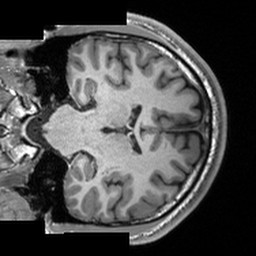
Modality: T1w
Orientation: coronal
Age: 24
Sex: male
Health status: healthy
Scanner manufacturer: siemens
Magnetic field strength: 3 T
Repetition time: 2 s
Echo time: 0.00203 s